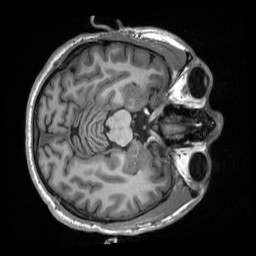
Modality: T1w
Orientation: axial
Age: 32
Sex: male
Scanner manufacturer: siemens
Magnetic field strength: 3 T
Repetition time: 2.53 s
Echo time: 0.00219 s